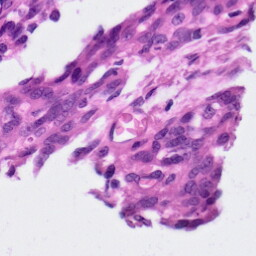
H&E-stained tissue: Ovarian